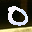
Label: 0